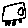
Label: car